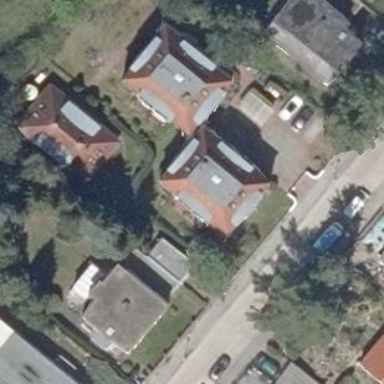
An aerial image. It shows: Unique apartment building with quadruple saltbox roof shape.